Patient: sex M, age 57
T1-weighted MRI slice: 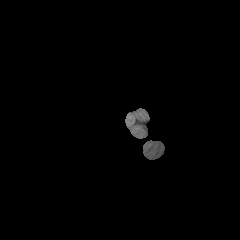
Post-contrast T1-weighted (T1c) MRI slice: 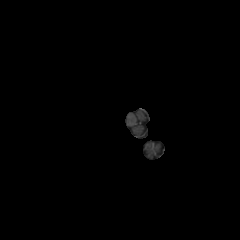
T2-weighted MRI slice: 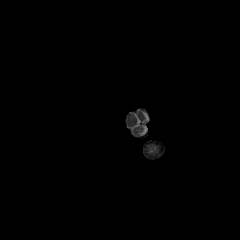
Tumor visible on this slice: no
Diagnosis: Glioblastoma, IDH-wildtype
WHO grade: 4